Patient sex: F
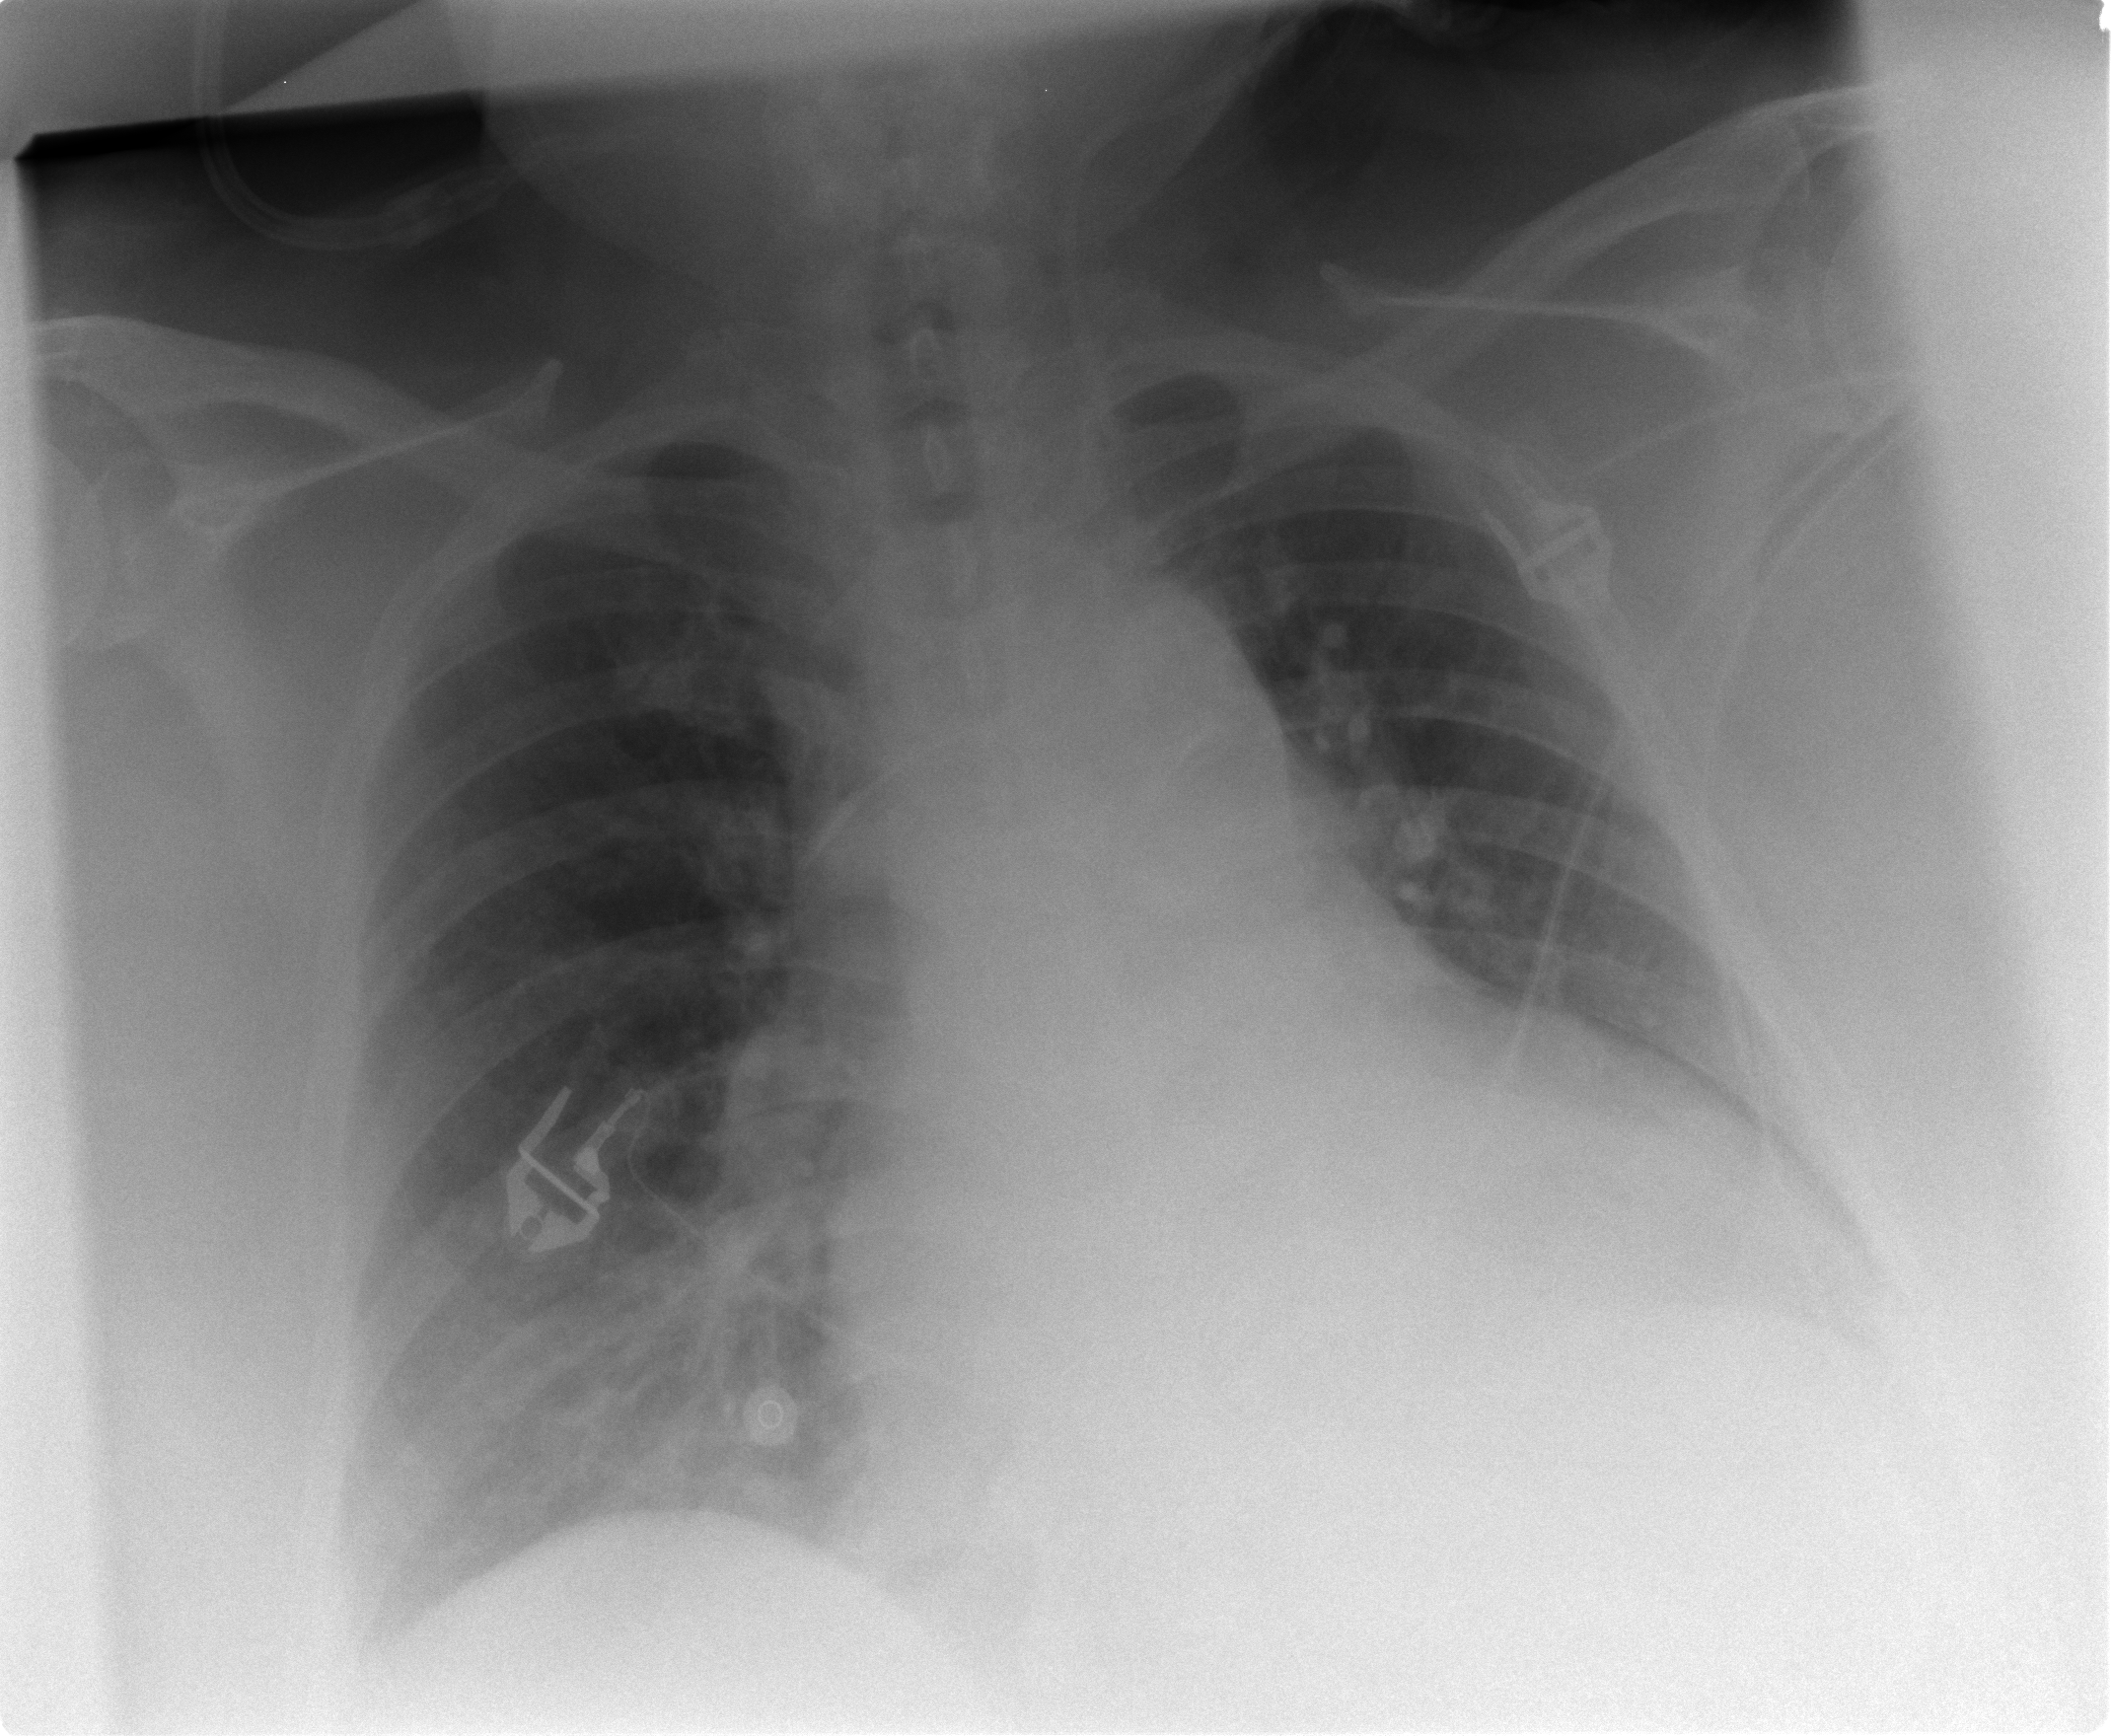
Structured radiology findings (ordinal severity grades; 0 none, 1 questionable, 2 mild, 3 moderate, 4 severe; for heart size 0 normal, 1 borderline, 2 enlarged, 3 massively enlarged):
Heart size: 2
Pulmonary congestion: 2
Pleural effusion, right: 0
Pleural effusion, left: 2
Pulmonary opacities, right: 0
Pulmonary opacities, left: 0
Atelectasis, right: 0
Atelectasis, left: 2